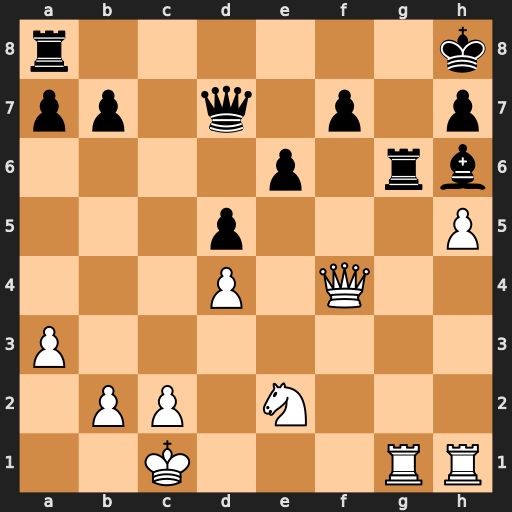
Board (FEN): r6k/pp1q1p1p/4p1rb/3p3P/3P1Q2/P7/1PP1N3/2K3RR
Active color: w
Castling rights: -
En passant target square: -
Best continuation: hxg6 Bxf4+ Nxf4 fxg6 Nxg6+